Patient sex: F
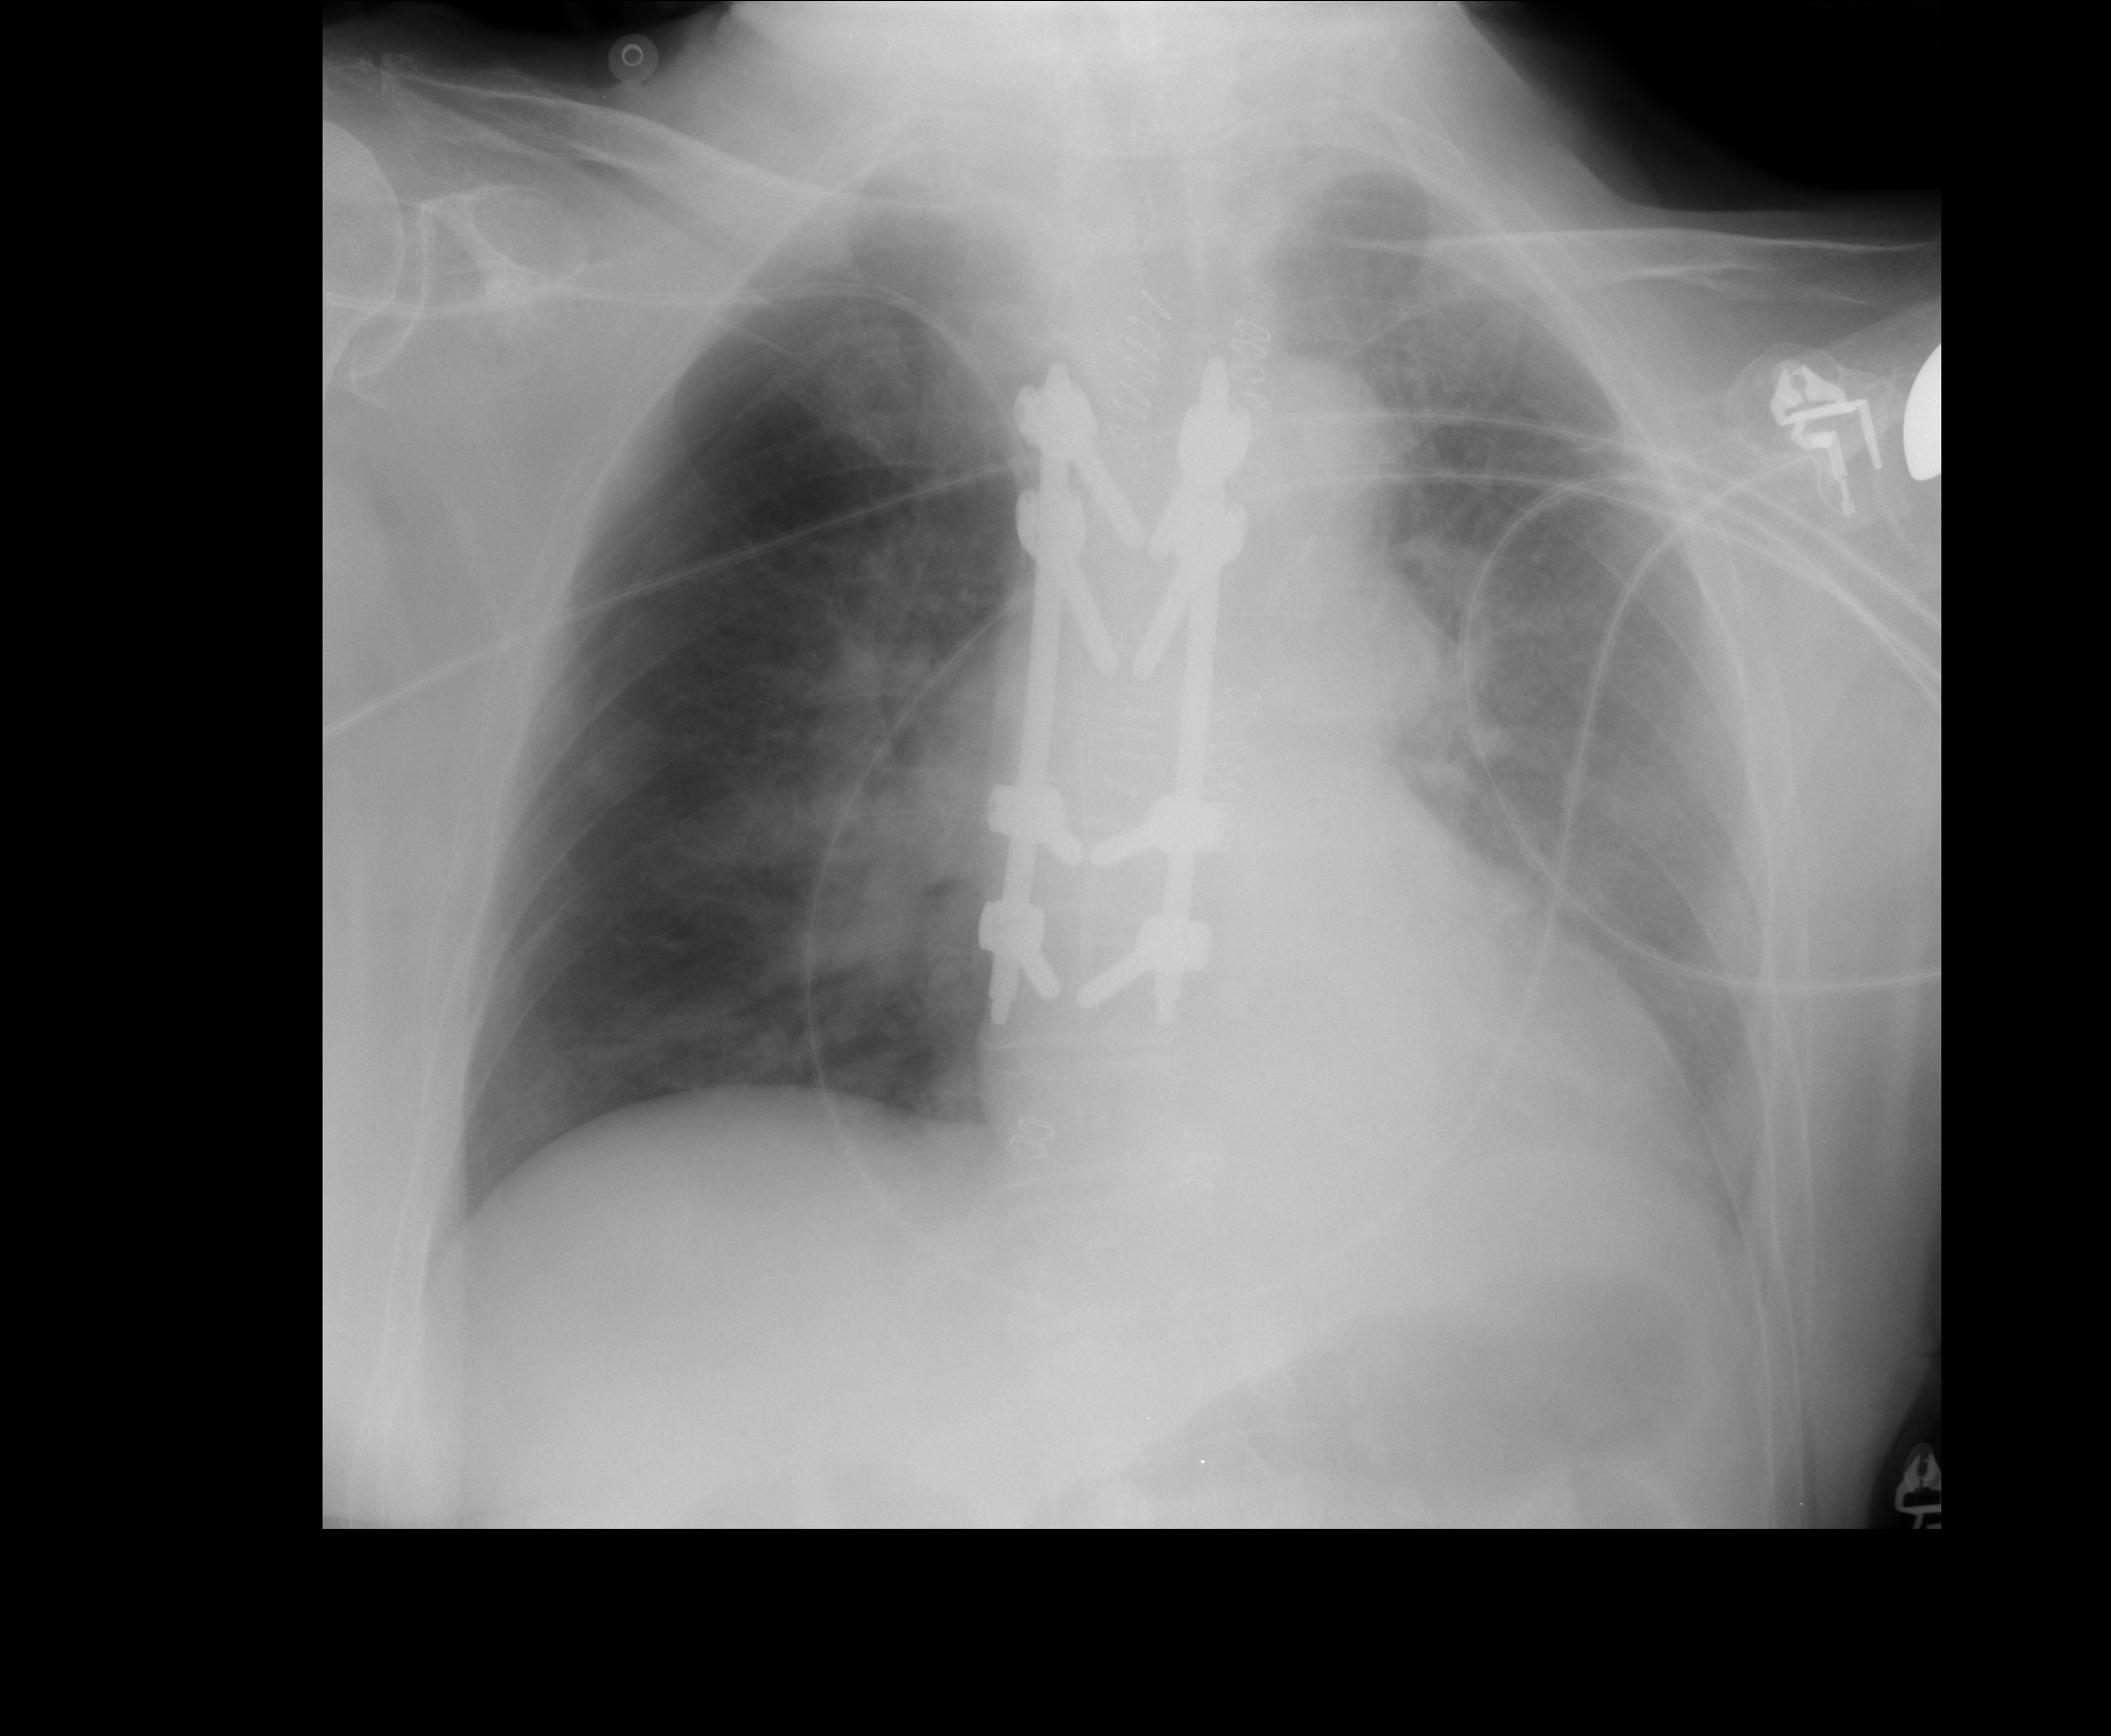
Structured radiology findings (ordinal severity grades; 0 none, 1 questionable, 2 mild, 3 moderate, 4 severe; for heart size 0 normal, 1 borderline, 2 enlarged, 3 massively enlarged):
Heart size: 2
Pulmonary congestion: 0
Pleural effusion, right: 0
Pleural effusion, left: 2
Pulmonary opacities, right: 1
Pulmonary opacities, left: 2
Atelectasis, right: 0
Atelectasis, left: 2